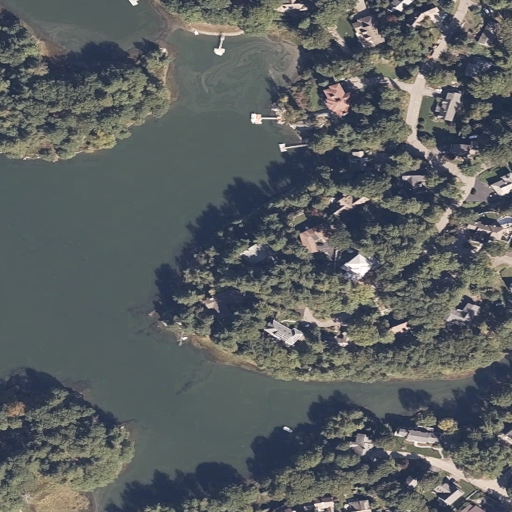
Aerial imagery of mountain in New Hampshire named Boatswain Hill containing open water, evergreen forest, herbaceous wetlands, low intensity development, medium intensity development, open development, mixed forest, grassland, and woody wetlands